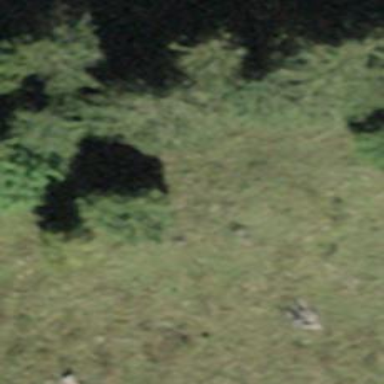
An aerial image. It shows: Forest area.